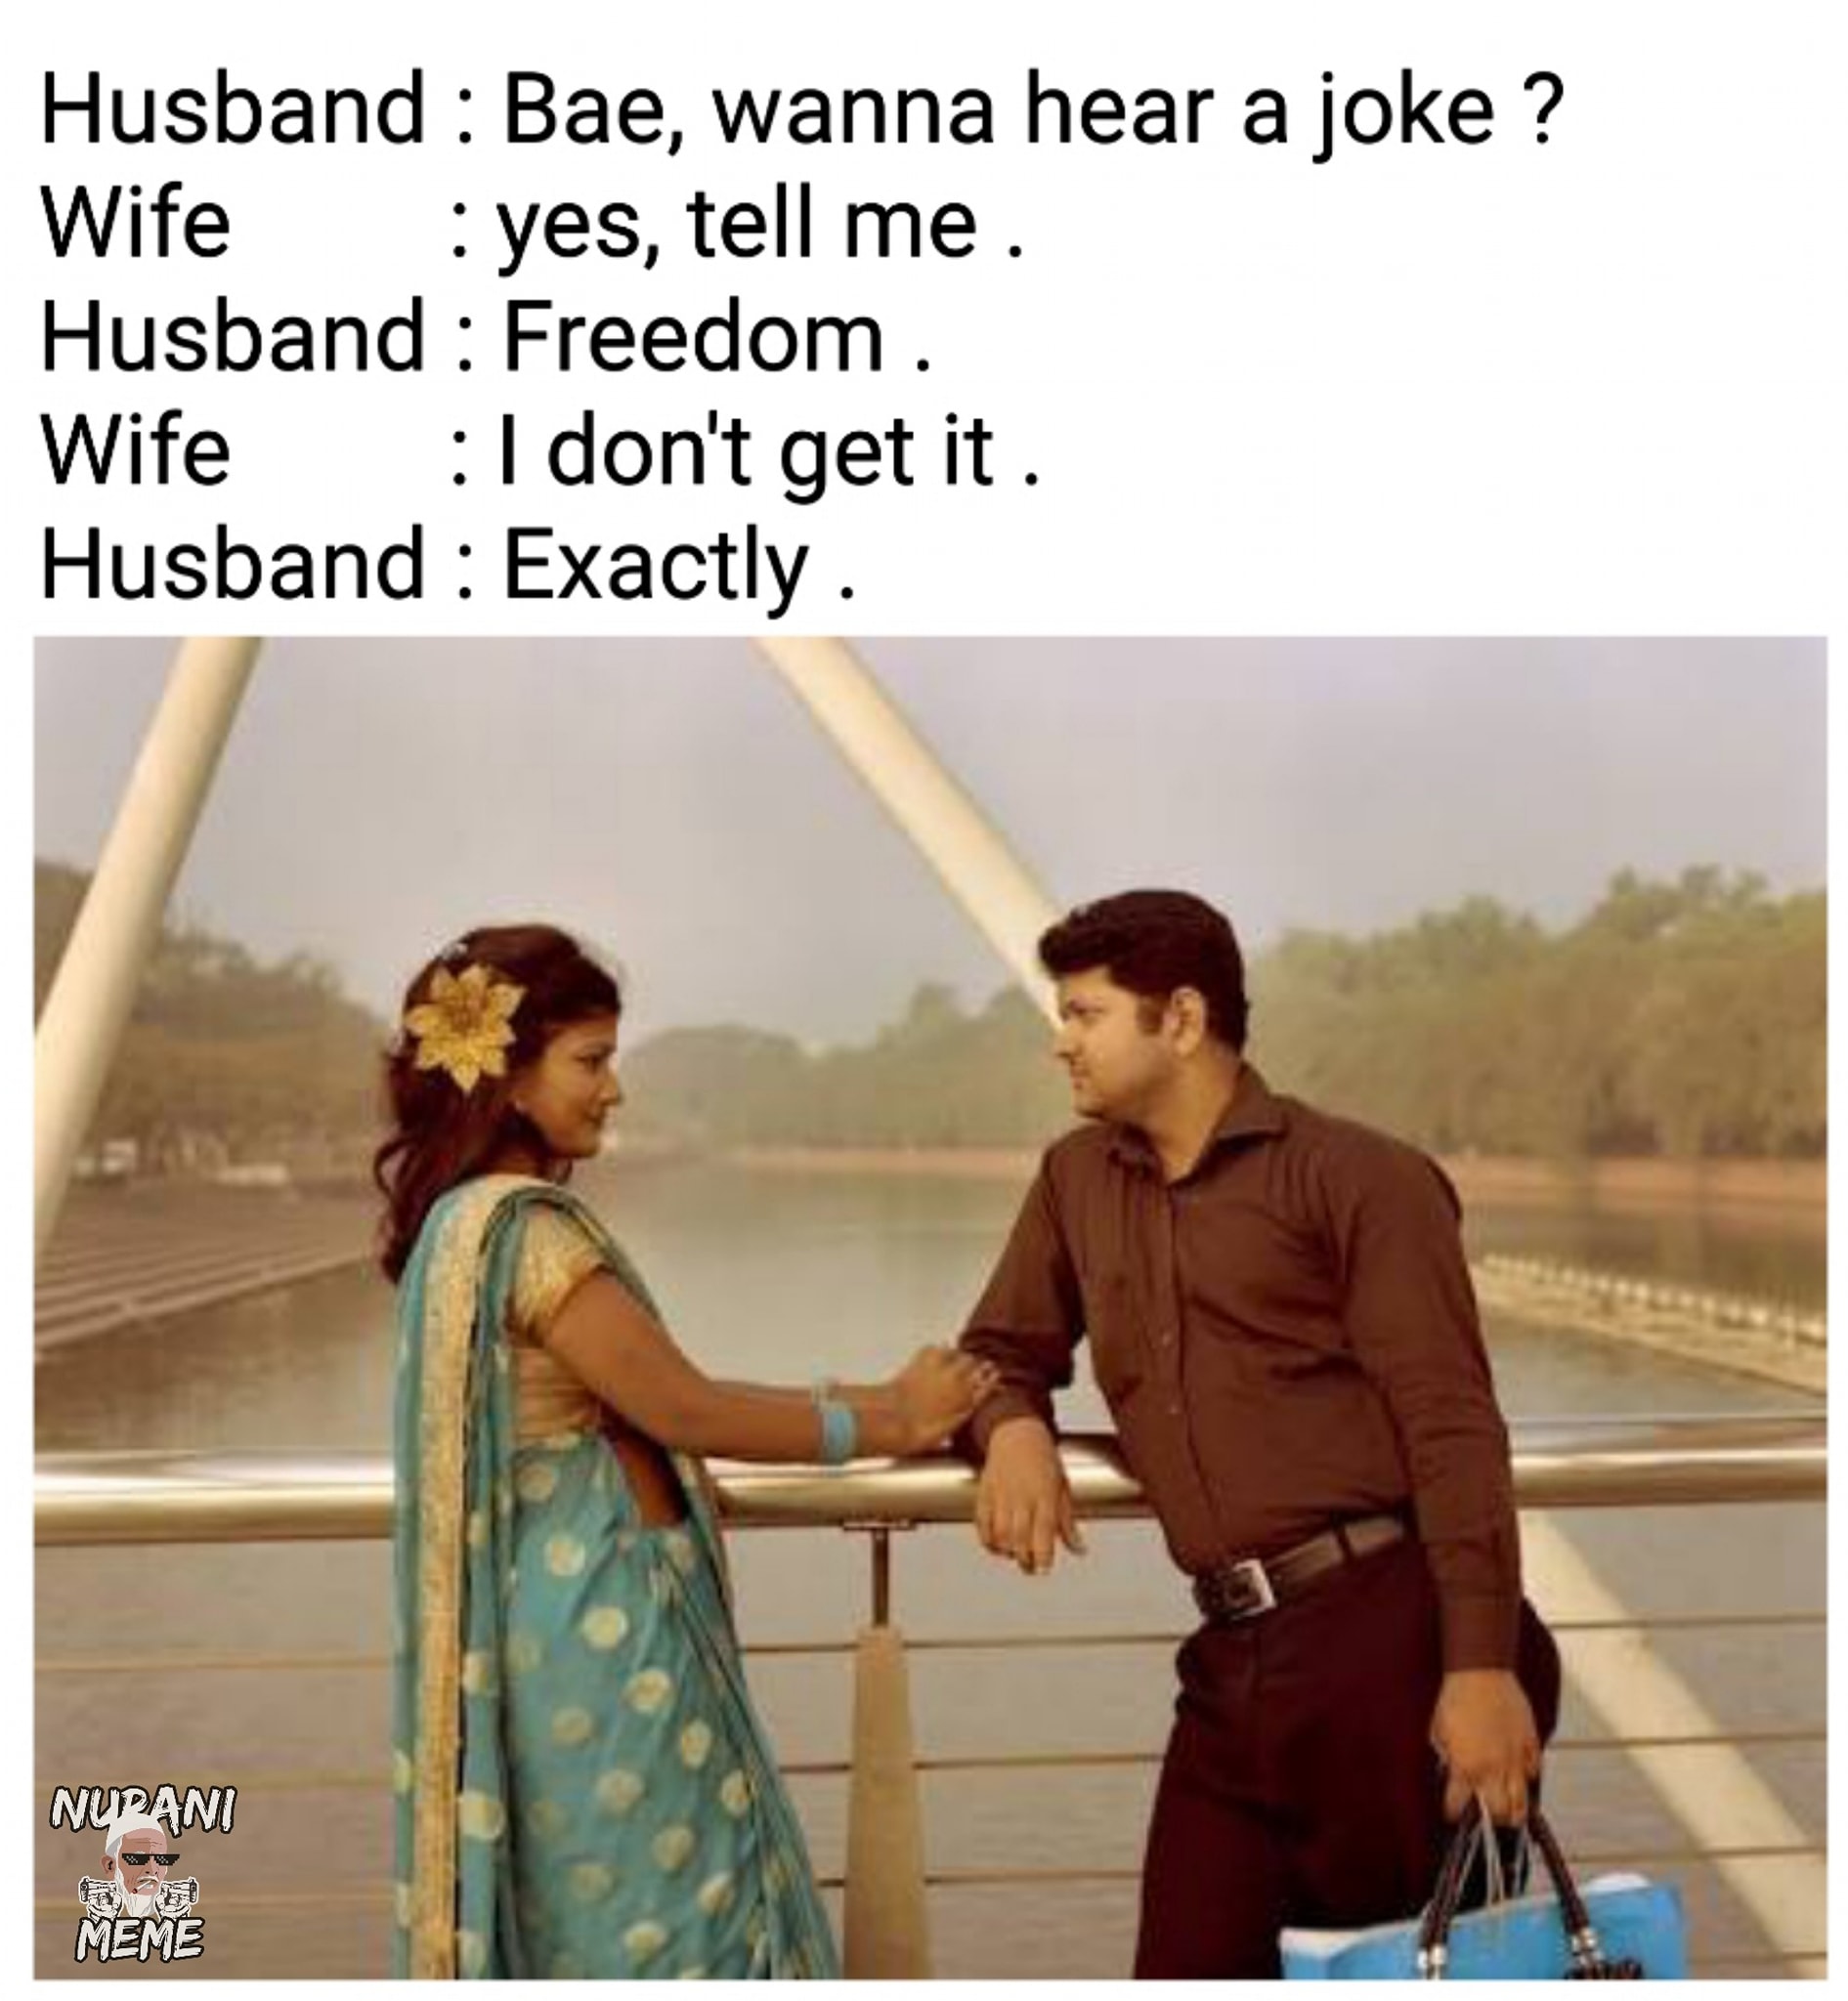
Caption: Husband : Bae, wanna hear a joke ?  Wife :   Yes, tell me .   Husband :   Freedom .   Wife : I don't get it .   Husband : Exactly
Label: hate